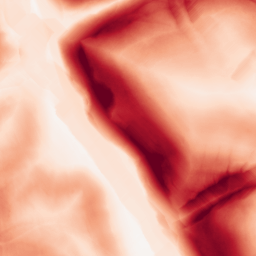
Category: morphological
Decomposition family: morphological_gradient
Decomposition parameters: size: 15
shape: diamond
Upsampling method: quadratic
Upsampling parameters: scale: 2
Upsampling scale: 2